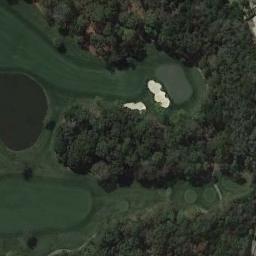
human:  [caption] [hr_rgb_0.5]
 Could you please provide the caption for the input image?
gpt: There are several bunkers and lakes and a few paths and a forest on a large green lawn on the golf course .

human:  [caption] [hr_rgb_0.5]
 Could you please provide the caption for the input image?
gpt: There are three large bunkers and two paths .

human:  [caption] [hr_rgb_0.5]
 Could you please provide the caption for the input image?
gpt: The golf course has a rough, Some putting greens, Fairways, And two sandpits and a forest is next to the golf course .

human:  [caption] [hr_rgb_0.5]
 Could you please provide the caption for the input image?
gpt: Many trees are near the golf course .

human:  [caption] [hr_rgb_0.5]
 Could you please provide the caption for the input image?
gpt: There are two bunkers and a lake on the golf course .